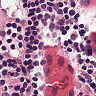
Metastatic tissue present: no